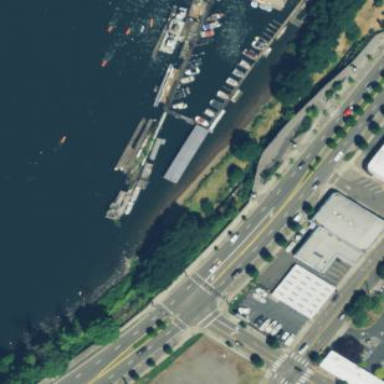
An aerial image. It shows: Retail area with boat shop.